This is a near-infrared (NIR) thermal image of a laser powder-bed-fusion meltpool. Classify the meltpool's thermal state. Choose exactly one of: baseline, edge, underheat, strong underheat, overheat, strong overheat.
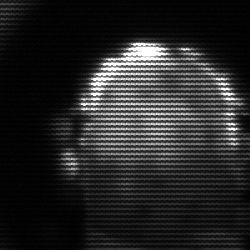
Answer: baseline